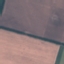
Land use / land cover class: AnnualCrop